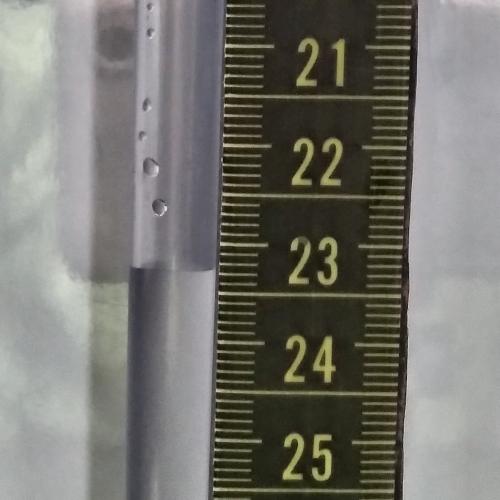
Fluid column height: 23.3 cm